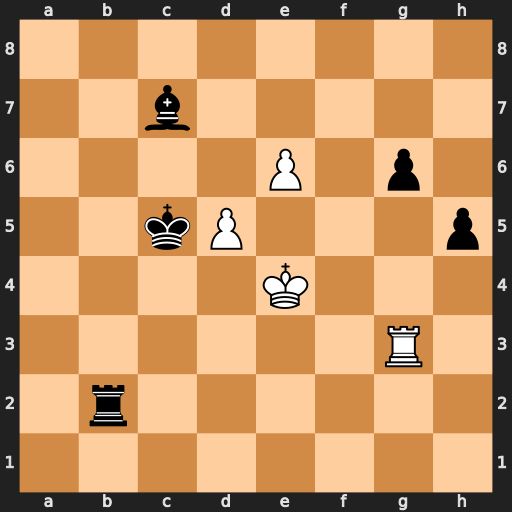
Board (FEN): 8/2b5/4P1p1/2kP3p/4K3/6R1/1r6/8
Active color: w
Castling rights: -
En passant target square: -
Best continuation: Rc3+ Kd6 Rc6+ Ke7 Rxc7+